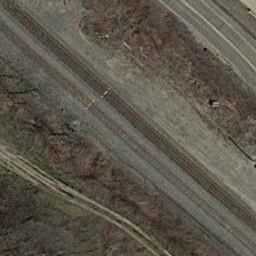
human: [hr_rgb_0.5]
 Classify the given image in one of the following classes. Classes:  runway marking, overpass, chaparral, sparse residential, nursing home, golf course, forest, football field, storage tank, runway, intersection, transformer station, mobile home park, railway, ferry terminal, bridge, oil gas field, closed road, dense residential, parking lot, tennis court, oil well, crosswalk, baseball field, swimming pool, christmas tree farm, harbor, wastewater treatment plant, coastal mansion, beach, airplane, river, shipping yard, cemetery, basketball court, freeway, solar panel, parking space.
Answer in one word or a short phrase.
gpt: railway